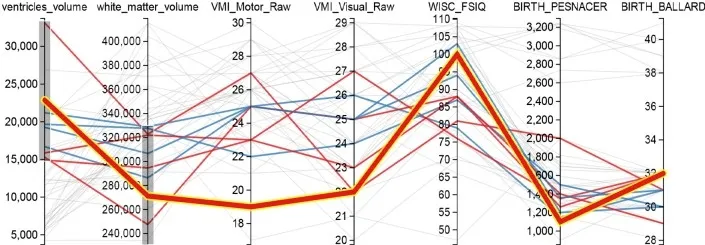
Parallel coordinates display configured for searching possible PVL cases, lines that don't match the filters on each axis are shown in gray.
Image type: chart (chart)